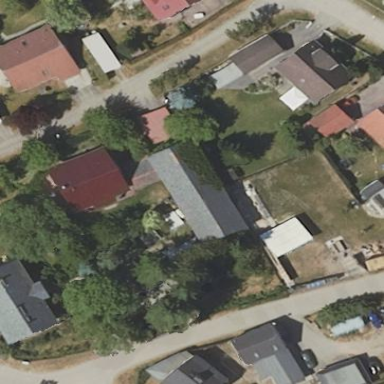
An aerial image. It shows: Shed.